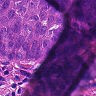
Metastatic tissue present: yes